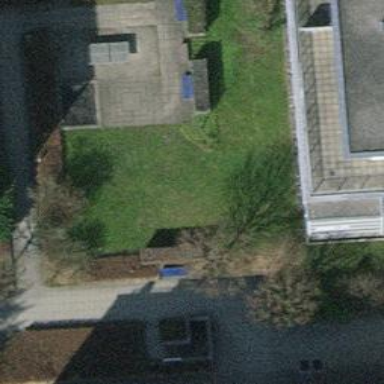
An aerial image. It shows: Blue bench.